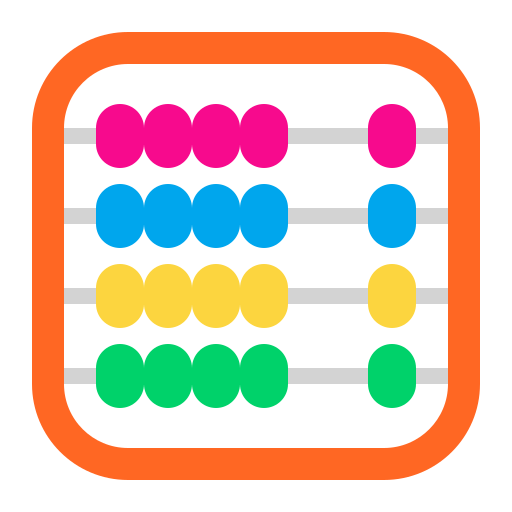
abacus flat